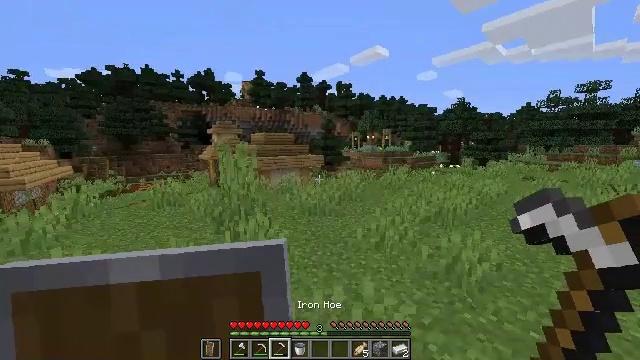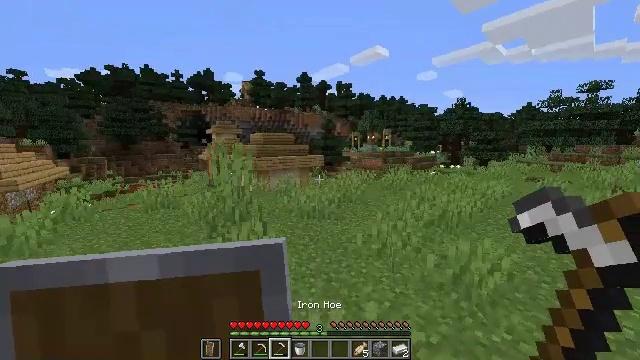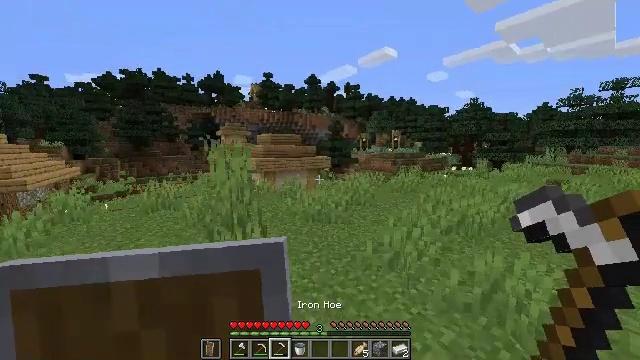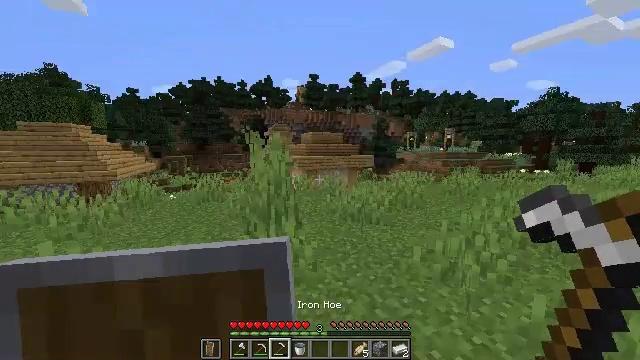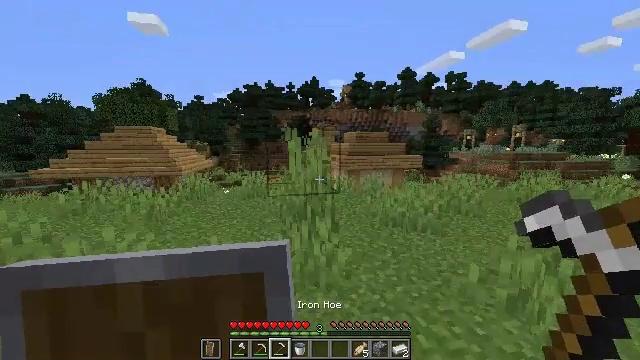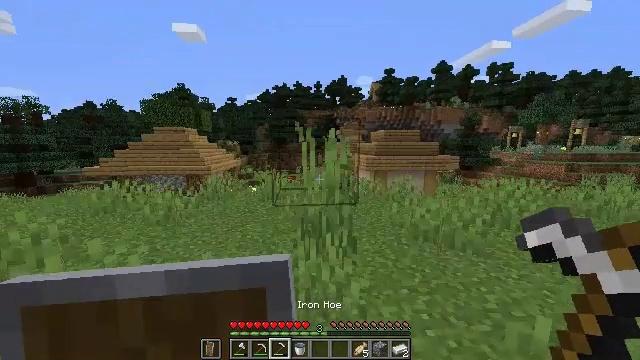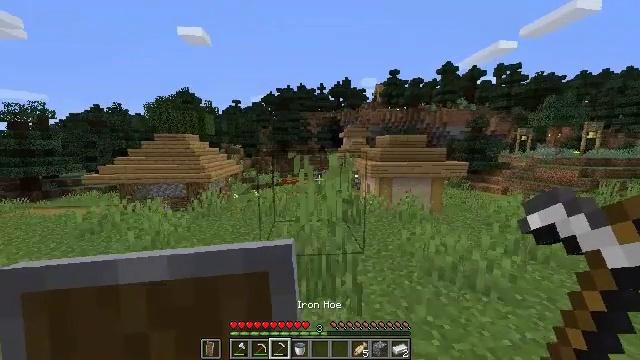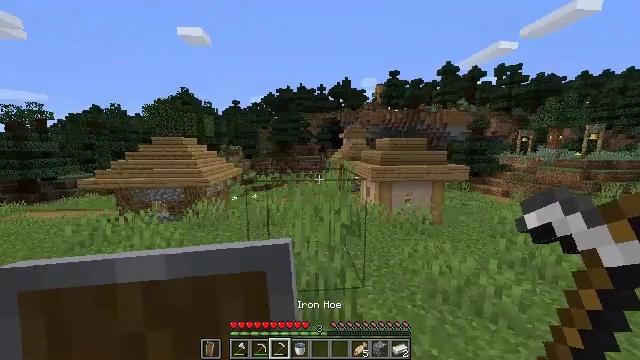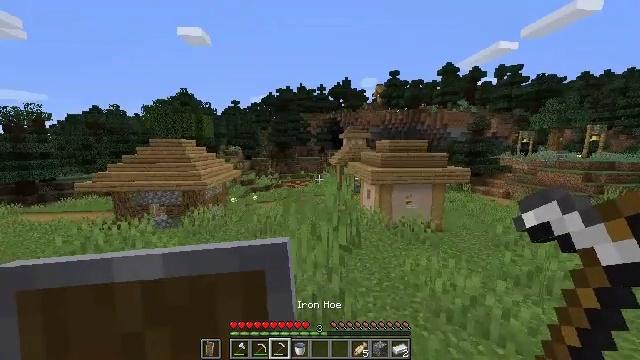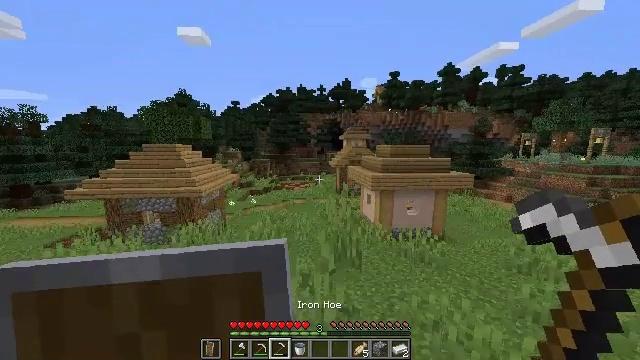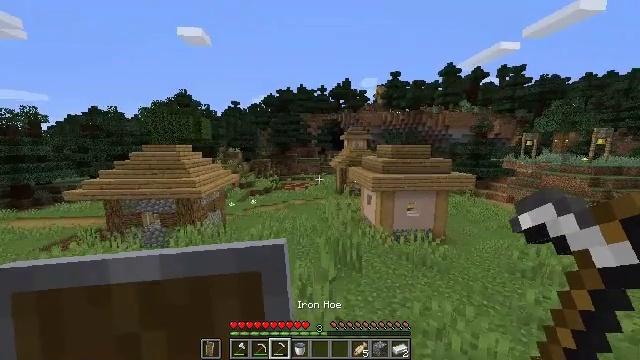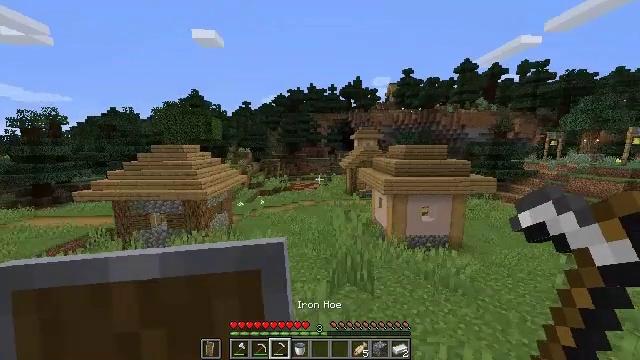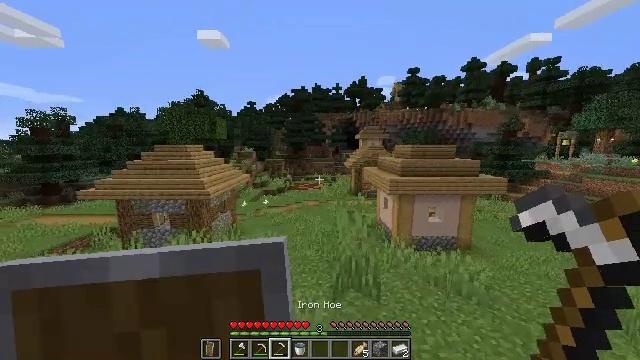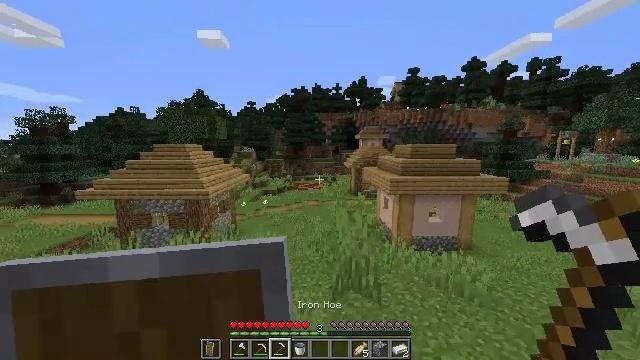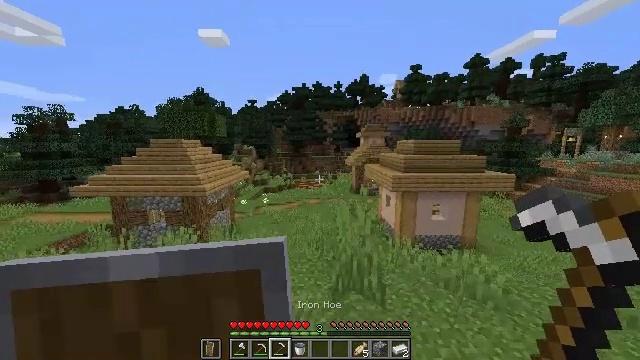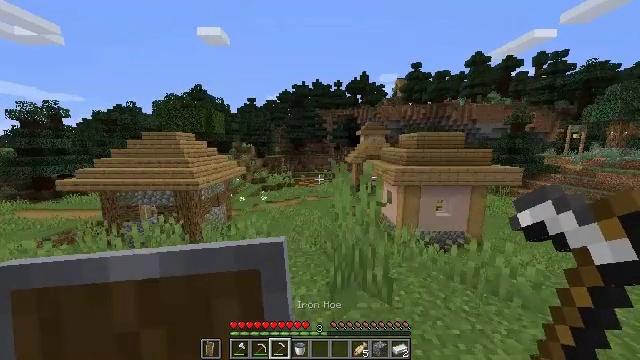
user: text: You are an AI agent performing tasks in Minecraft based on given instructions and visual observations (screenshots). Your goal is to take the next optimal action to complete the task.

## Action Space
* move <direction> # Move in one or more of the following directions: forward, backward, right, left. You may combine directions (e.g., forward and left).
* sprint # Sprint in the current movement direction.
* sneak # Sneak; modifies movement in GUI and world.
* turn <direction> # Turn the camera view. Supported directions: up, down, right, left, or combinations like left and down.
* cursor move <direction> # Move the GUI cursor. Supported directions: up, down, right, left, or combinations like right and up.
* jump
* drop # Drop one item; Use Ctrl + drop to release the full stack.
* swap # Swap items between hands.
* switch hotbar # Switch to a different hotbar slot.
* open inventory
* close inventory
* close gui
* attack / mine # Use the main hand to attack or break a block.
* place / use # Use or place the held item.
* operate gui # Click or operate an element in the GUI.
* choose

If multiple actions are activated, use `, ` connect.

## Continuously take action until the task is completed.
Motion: motion action
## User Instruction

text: Gather materials from the sweet berry bush.
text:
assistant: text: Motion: move forward, sprint, jump
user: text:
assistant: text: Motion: move forward, sprint, turn left, jump
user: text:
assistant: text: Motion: move forward, sprint, turn left, jump
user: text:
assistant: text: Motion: move forward, sprint, turn left, jump
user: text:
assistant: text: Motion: move forward, sprint, turn left, jump
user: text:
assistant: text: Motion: move forward, sprint, turn left, jump
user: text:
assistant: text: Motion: move forward, sprint, jump
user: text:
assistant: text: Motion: move forward, sprint, jump
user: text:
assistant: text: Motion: move forward, sprint, jump
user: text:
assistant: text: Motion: move forward, sprint, jump
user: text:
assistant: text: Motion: move forward, sprint, turn left, jump
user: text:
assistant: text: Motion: move forward, turn left, jump
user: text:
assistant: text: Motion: move forward, jump
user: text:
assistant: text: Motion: move forward, jump
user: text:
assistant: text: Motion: move forward, jump
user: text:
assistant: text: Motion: move forward, jump, switch to hotbar 2
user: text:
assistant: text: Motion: move forward, switch to hotbar 2
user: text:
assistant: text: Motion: move forward, switch to hotbar 2
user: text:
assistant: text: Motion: move forward, switch to hotbar 2
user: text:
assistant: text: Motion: move forward
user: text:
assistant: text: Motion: move forward
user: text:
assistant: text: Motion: move forward, sprint
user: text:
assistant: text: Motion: move forward, sprint
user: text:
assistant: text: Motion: move forward, sprint
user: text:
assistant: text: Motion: move forward, sprint
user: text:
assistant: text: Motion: move forward, sprint
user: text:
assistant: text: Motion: move forward, sprint
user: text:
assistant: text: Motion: move forward, sprint
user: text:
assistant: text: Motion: move forward, sprint
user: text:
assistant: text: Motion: move forward, sprint